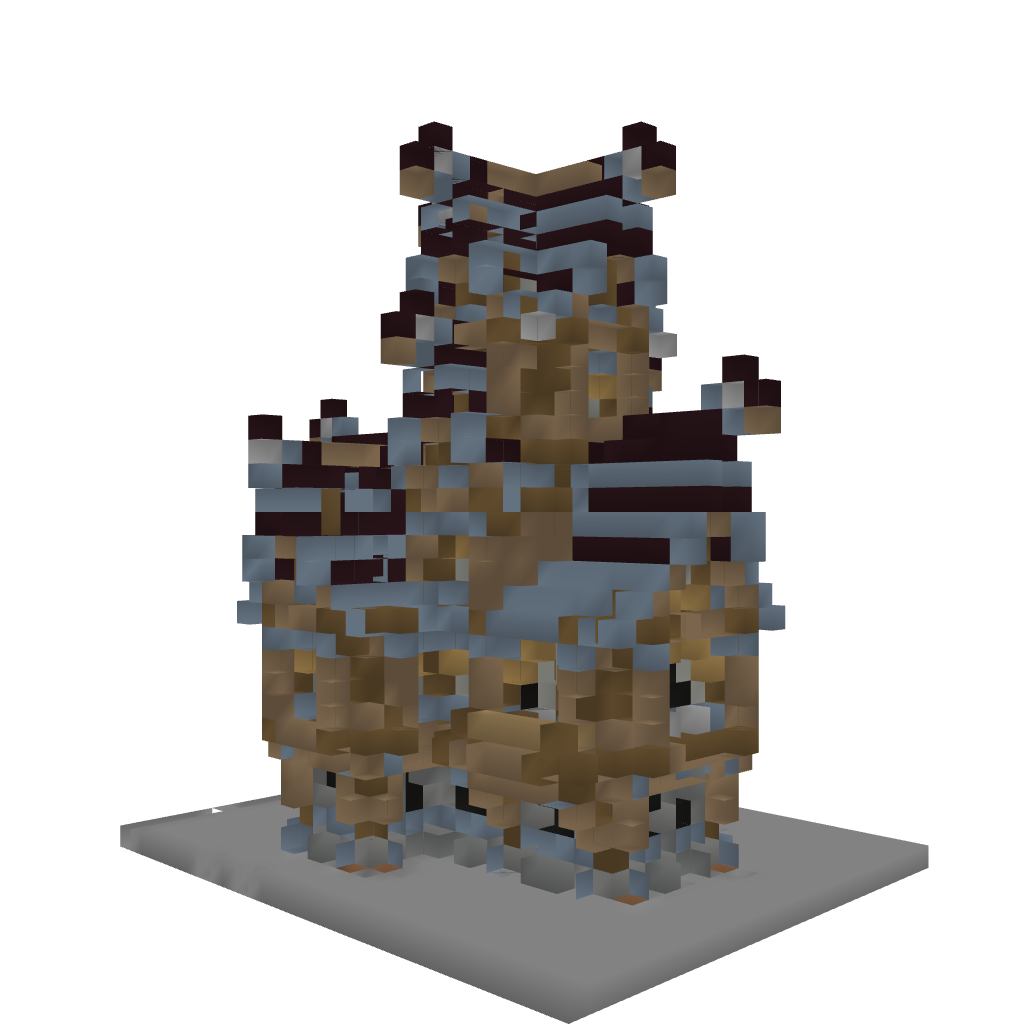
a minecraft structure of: middle class Nordic house